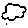
Label: cloud